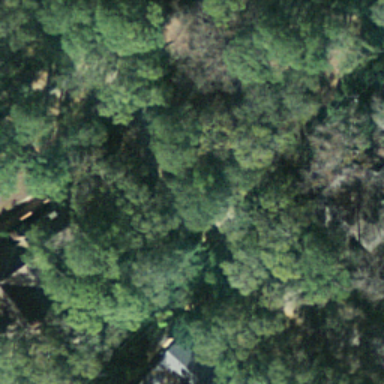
This is a dense forest with emerald green plants .